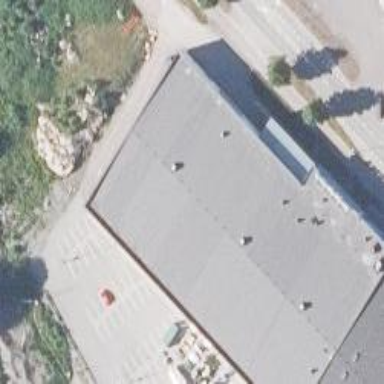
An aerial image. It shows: Retail building with roof colored gray. The building itself is dark slate gray.